Question: In our software, it is possible to save the gridsettings, which also includes the .
For providing nice filtering, we are using the of Infragistics, which shows the filtering criterias, like in the following picture (I apologize, it's German):

However, if I try to load the FilterSettings from the database into the grid, the
This is the codesnippet I am having (Loading the FilterSettings):
'''
For Each FilterSetting As GridFilter In CurrentVorlage.VorlageData.GridFilterSettings
If Not FilterSetting.Key.Equals(.Key) Then Continue For
Dim cond As New FilterCondition
cond.CompareValue = FilterSetting.CompareValue 'value from database
cond.ComparisionOperator = CType(FilterSetting.ComparisionOperator.FilterComparisionOperator) 'value from database
e.Layout.Bands(0).ColumnFilters(.Key).FilterConditions.Add(cond)
e.Layout.Bands(0).ColumnFilters(.Key).LogicalOperator = CType(FilterSetting.LogicalOperator, FilterLogicalOperator)
Next
'''
The only problem is that the FilterUIProvider seems deaf to the filtersettings changes.
So if the user clicks on the Filter again, all items are unchecked.
And if the User checks something else on the filter, the FilterSettings are gone, too.
I have browsed through the internet, the Infragistics Help Site but unfortunately I haven't found anything, really.
Any help would be much appreciated.
I also posted the same question on <URL>, where I provided an example application.
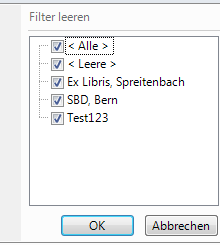
Answer: We had to update the infragistics version to , as pointed out by Mike Saltzman:
> Your sample is working fine for me. When I run the sample the first
time, it comes up with two filters (Blanks) and 36. When I drop down
the Filter UI, those are the two items checked on the list. I tried
changing the filtered items and clicking the Save button, then
stopping and re-running the app, and once again, it's working fine.
The items I selected are still filtered and they are still checked on
the list when I drop it down.So my guess is that this is just a bug in the version you are using
and you need to get the latest service release
<URL>